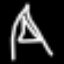
Label: The Eiffel Tower